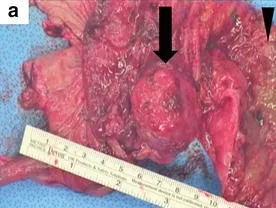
Resected specimen. A; The tumor (black arrow) was located on the antimesenteric side 2 cm oral to the ileocecal valve. The mucosa of the ileum was markedly edematous and erosive (arrowhead).
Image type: medical_photograph (other_medical_photograph)